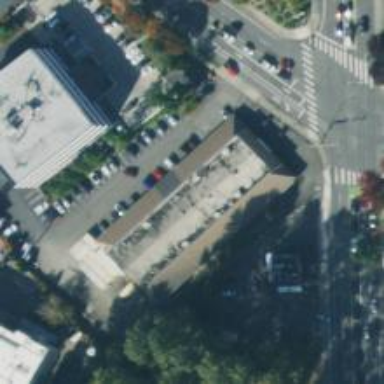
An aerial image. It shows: Parking space.